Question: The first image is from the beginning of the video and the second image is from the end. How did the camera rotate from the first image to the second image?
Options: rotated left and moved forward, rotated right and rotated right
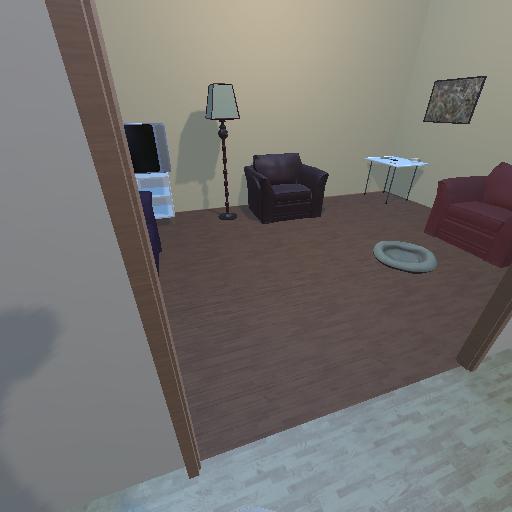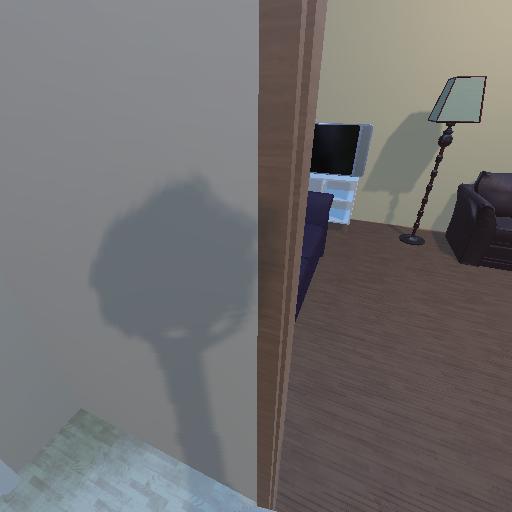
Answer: rotated left and moved forward